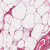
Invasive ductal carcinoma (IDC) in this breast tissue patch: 0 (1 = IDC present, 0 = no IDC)